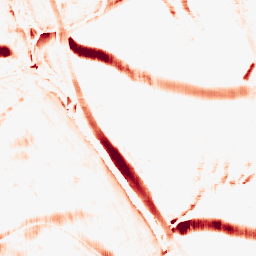
Category: morphological
Decomposition family: morphological_rect
Decomposition parameters: operation: opening
width: 10
height: 20
Upsampling method: lanczos
Upsampling parameters: scale: 4
Upsampling scale: 4